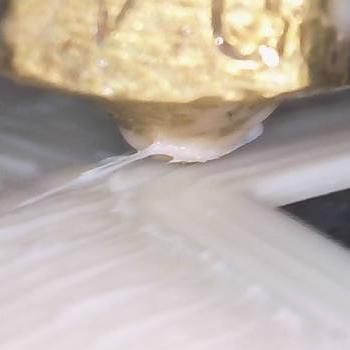
Flow rate: 149%